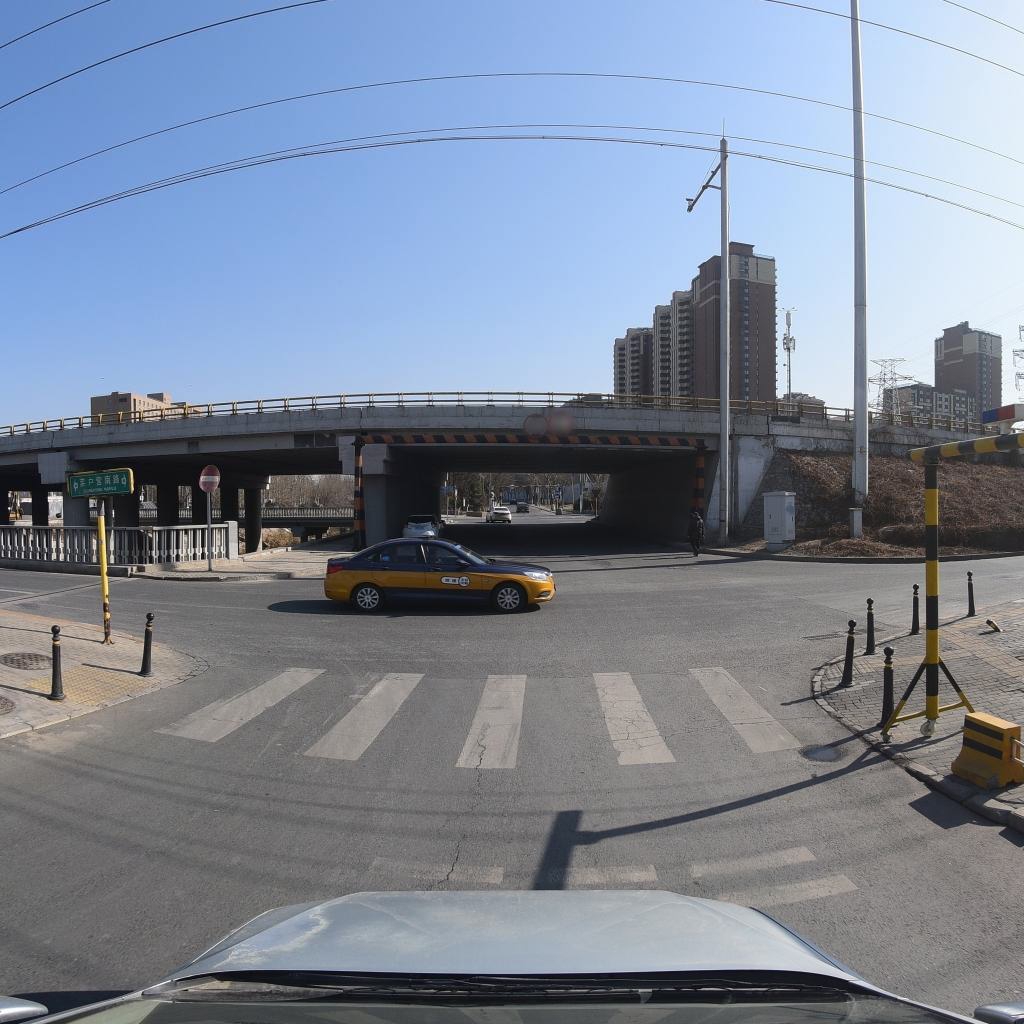
Region: Fengtai
Road damage annotations: longitudinal crack, alligator crack, longitudinal crack, manhole cover, manhole cover